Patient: sex F, age 62
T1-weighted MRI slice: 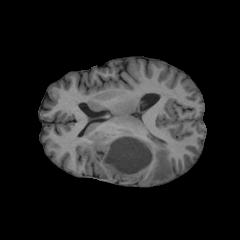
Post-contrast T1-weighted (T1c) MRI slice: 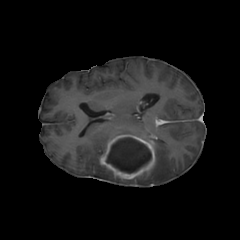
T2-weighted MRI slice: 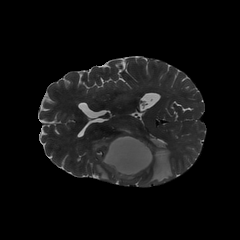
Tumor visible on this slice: yes
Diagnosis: Glioblastoma, IDH-wildtype
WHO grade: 4